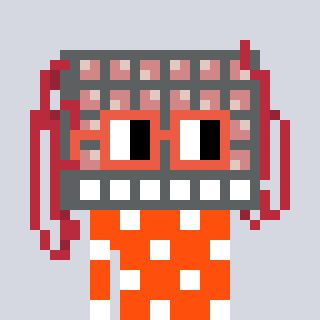
a pixel art character with square orange glasses, a turing-shaped head and a orange-colored body on a cool background